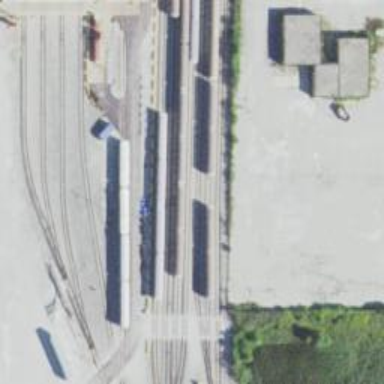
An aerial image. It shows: Electrified rail service yard.